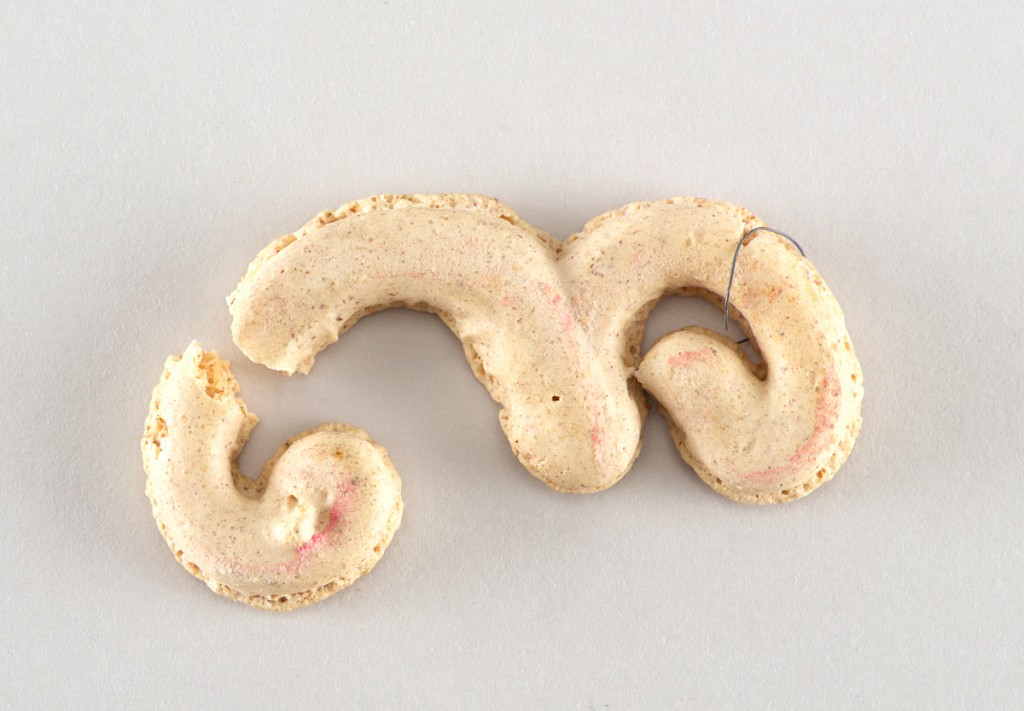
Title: Ornament, christmas tree
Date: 1850–99
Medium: Dough
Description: Shape of an "E."